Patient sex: M
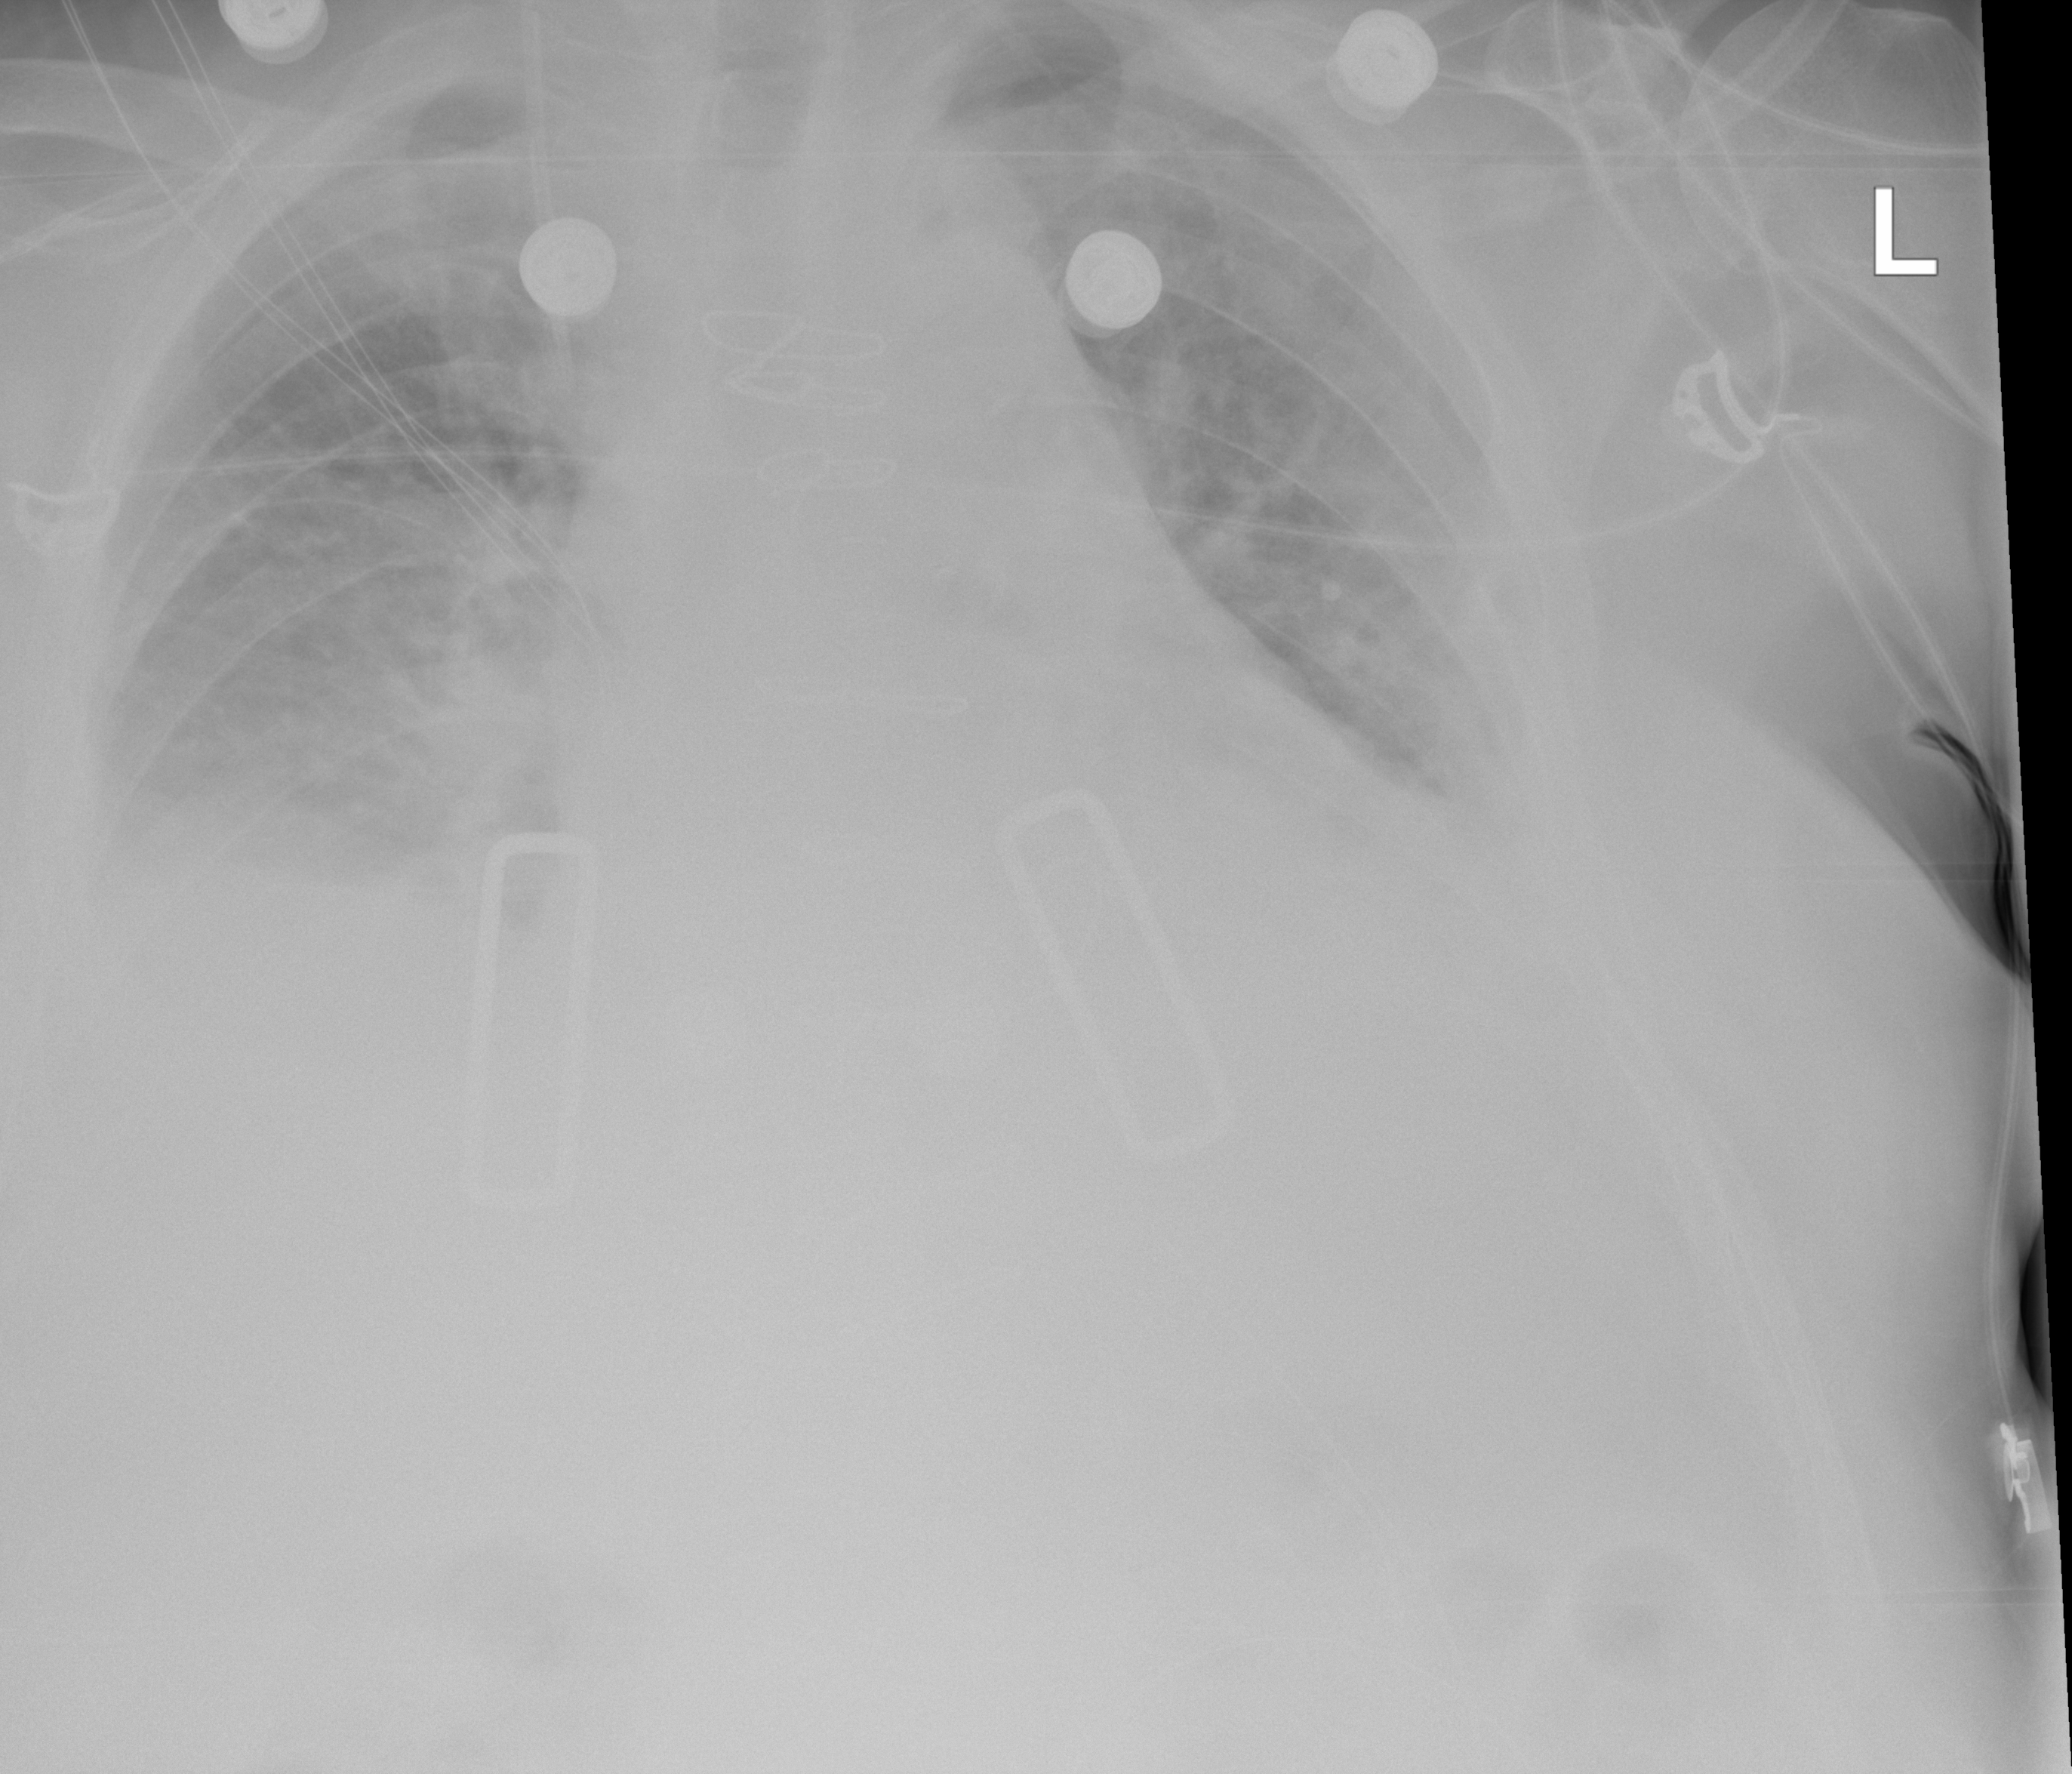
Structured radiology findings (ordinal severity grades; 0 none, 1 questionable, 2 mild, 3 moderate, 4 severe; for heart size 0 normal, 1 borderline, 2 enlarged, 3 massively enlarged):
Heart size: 2
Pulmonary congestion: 0
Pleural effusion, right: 2
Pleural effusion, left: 2
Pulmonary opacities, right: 0
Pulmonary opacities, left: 0
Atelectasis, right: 2
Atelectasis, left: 2